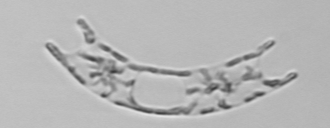
Label: Eucampia